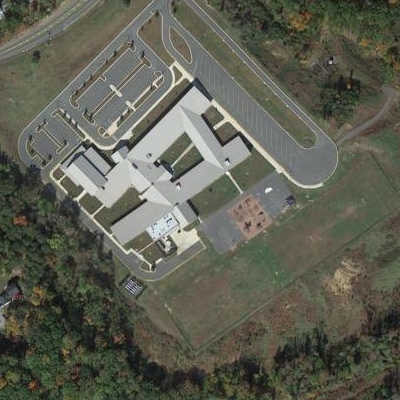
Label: Industry